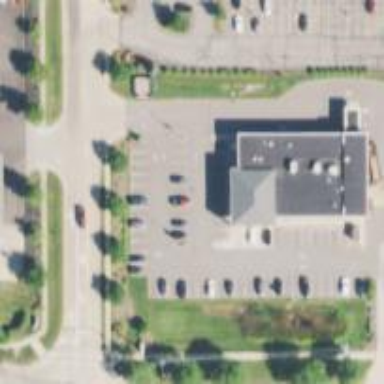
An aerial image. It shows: Pharmacy providing healthcare services.